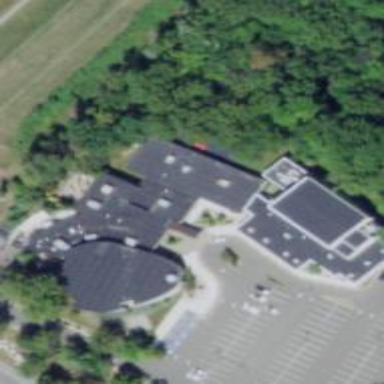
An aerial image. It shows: Community centre building.